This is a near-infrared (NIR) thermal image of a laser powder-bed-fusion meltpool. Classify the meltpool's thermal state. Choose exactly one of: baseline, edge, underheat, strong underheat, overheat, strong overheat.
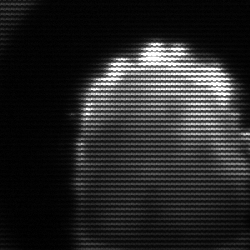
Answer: baseline